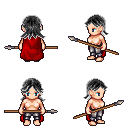
a pixel art fantasy rpg character, female body template, human, light skin, red cape, metal pants, gray loose hair, spear, four views (front, back, left, right), 2x2 character sprite sheet, small pixel art, hard edges, no anti-aliasing